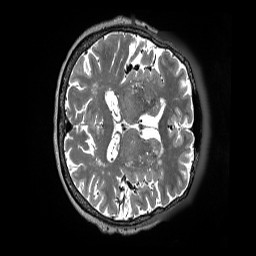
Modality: T2w
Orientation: axial
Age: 78
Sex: female